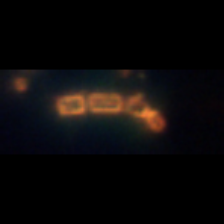
Taxon: Lauderia_Hemiaulus
Group: Diatoms